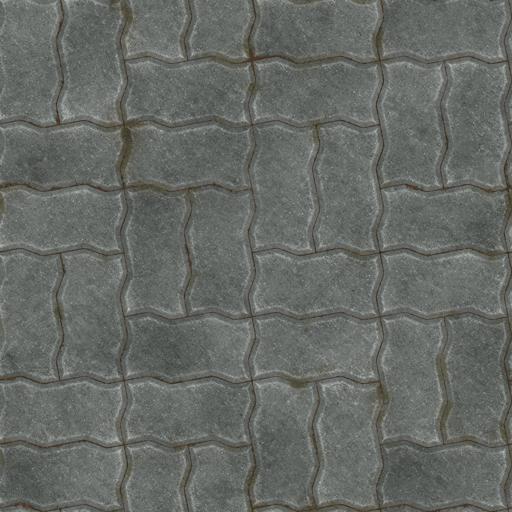
Tags: interlocking paved pavement paving stones